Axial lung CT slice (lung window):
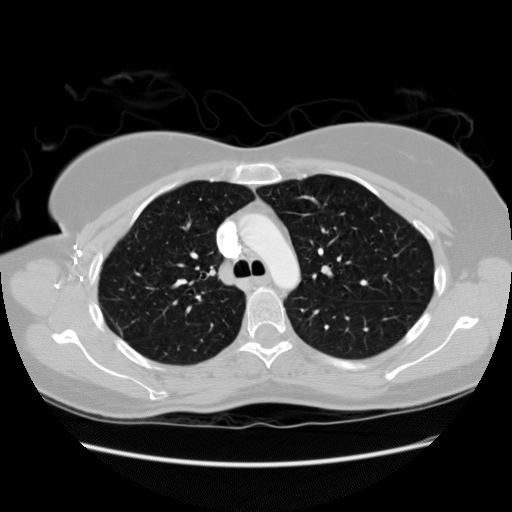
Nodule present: no